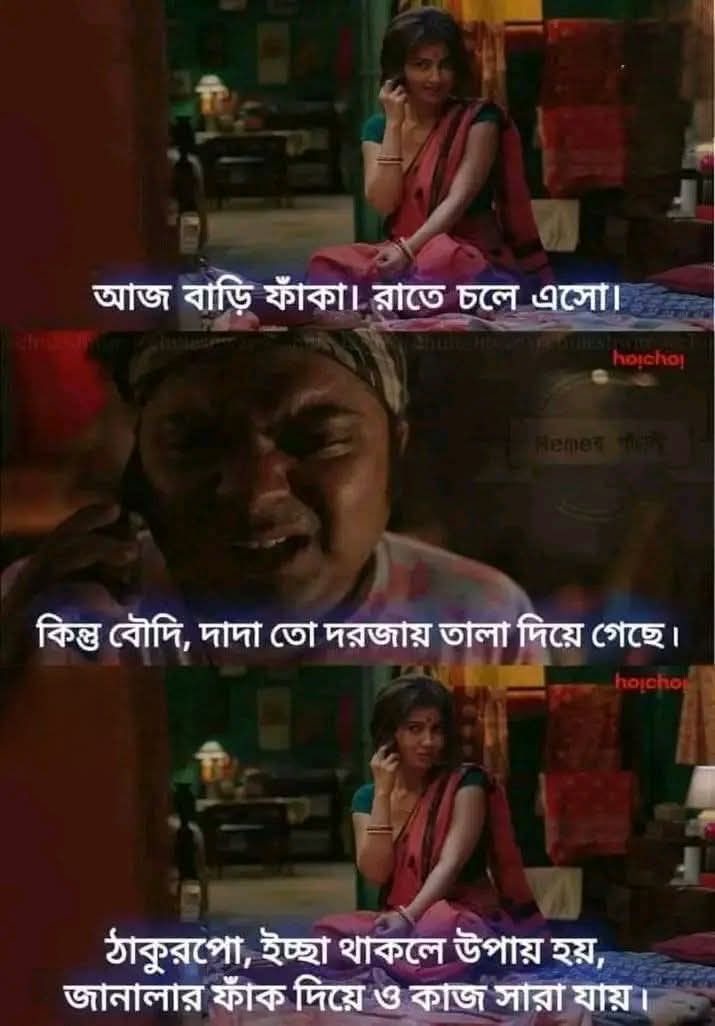
Text: আজ বাড়ি ফাঁকা। রাতে চলে এসো।
কিন্তু বৌদি, দাদা তো দরজায় তালা দিয়ে গেছে।
ঠাকুরপো, ইচ্ছা থাকলে উপায় হয়, জানালার ফাঁক দিয়ে ও কাজ সারা যায়।
Label: Non Hate